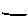
Label: line